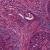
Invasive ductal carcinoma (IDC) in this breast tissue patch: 1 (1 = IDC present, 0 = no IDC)